Aerial crown-view tile of a tropical tree (Barro Colorado Island, Panama), acquired 20250512:
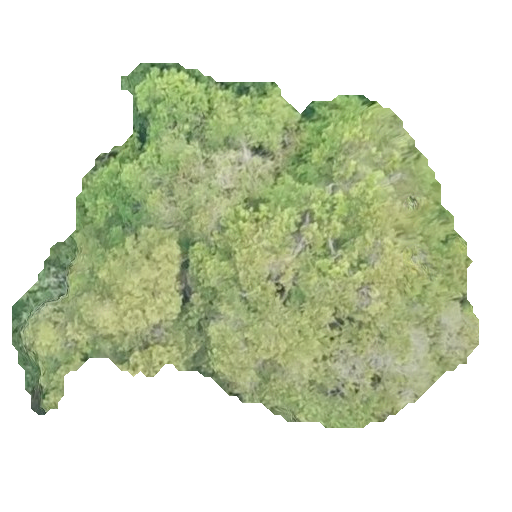
Species: Terminalia amazonia
GBIF accepted scientific name: Terminalia amazonica
Crown area: 170.197 m²